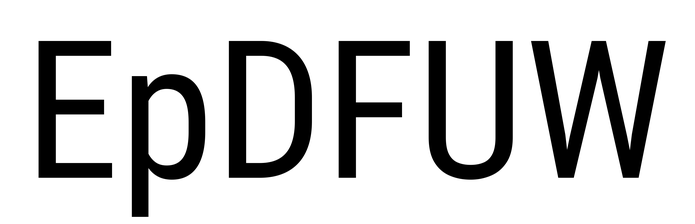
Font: Roboto_Condensed_Regular